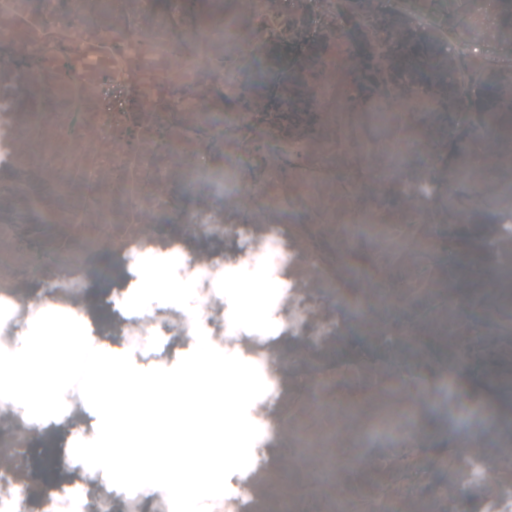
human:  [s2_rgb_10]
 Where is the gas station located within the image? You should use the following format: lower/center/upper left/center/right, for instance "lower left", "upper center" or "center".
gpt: The gas station is located in the upper right of the image.
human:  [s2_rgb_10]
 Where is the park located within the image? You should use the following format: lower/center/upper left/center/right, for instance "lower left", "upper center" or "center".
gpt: The park is located in the upper right of the image.
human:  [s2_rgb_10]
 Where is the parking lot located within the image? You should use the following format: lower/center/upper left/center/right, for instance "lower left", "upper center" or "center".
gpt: The parking lot is located in the upper right of the image.
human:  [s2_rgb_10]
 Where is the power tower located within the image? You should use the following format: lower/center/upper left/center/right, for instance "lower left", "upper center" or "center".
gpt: The power tower is located in the upper right of the image.
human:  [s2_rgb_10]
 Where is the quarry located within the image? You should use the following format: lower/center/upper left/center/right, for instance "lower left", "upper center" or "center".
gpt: There is no quarry in the image.